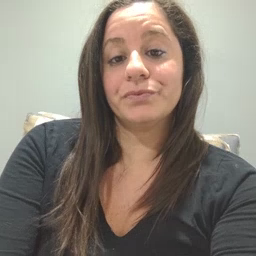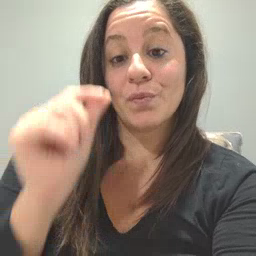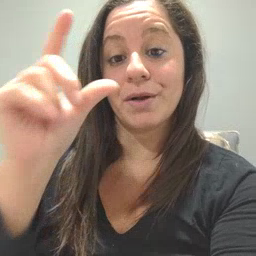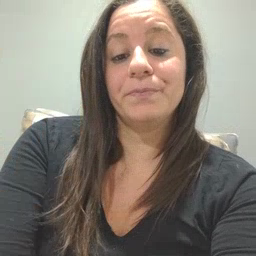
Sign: awake